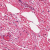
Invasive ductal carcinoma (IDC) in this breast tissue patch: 0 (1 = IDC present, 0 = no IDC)